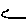
Label: moon